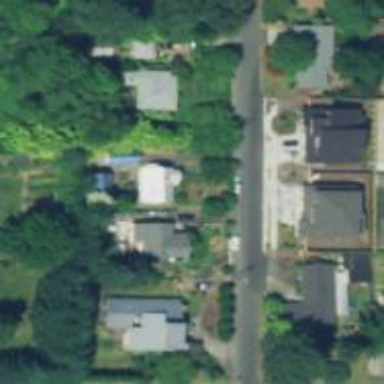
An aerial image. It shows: Residential road with sidewalk on the left side.